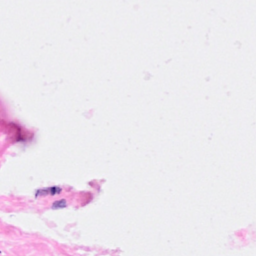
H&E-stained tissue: Breast